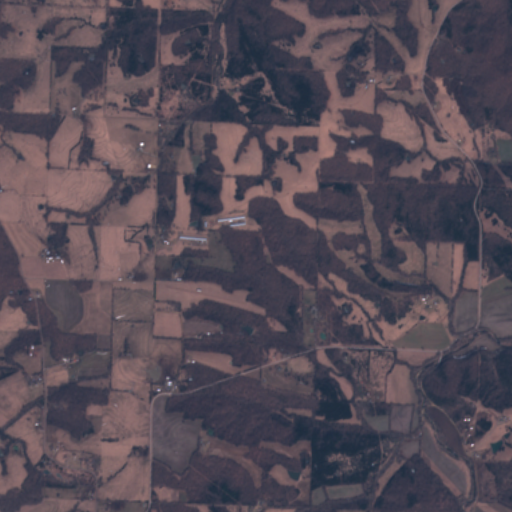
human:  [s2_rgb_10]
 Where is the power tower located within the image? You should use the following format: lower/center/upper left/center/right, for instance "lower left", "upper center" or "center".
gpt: The power tower is located in the left of the image.
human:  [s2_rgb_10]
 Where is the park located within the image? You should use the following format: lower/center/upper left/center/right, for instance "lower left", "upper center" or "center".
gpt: There is no park in the image.